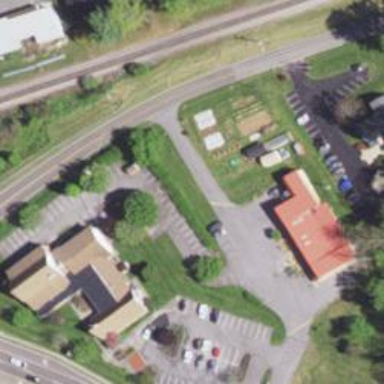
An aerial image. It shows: Place of worship in religious area.